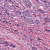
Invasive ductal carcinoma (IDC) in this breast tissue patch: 1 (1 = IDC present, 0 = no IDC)